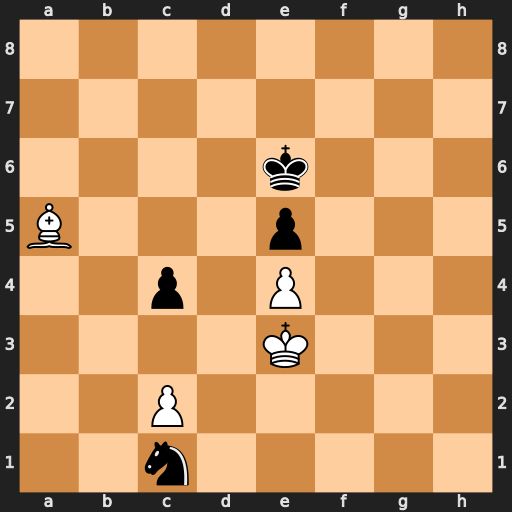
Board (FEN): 8/8/4k3/B3p3/2p1P3/4K3/2P5/2n5
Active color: w
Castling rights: -
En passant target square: -
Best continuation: Kd2 Na2 c3